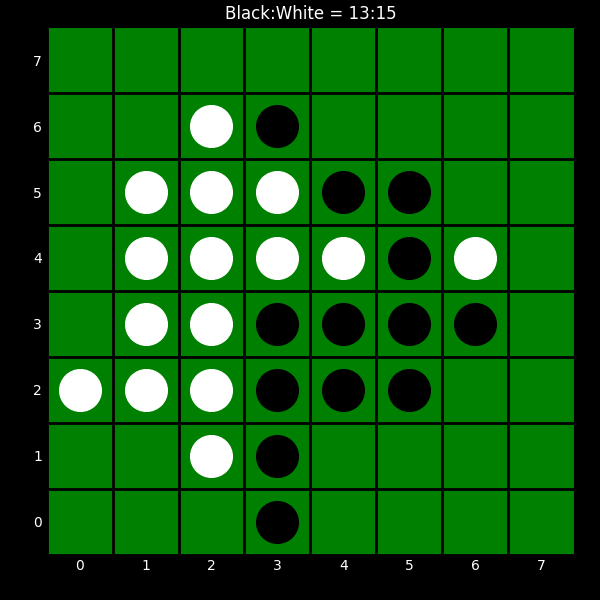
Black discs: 13
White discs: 15